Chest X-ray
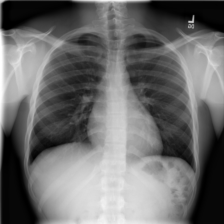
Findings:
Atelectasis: negative
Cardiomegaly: negative
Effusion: negative
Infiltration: negative
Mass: negative
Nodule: negative
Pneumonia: negative
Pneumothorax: negative
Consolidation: negative
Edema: negative
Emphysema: negative
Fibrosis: negative
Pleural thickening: negative
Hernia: negative